Question: I need to display an MKOverlay on a map, but can't get it to actually appear.
I'm following the <URL> and the overlay wont display. Any help would be greatly appreciated, this is the first iPhone app I've made, so I might be missing something simple.
NavViewController.h
'''
#import <UIKit/UIKit.h>
#import <MapKit/MapKit.h>
@interface NavViewController : UIViewController <MKMapViewDelegate> {
}
@property (weak, nonatomic) IBOutlet MKMapView *mapView;
@end
'''
NavViewController.m
'''
#import "MSUNavViewController.h"
#import <CoreLocation/CoreLocation.h>
- (MKOverlayView *)mapView:(MKMapView *)mapView viewForOverlay:(id <MKOverlay>)overlay
{
if ([overlay isKindOfClass:[MKPolygon class]])
{
MKPolygonView* aView = [[MKPolygonView alloc] initWithPolygon:(MKPolygon*)overlay];
aView.fillColor = [[UIColor cyanColor] colorWithAlphaComponent:0.2];
aView.strokeColor = [[UIColor blueColor] colorWithAlphaComponent:0.7];
aView.lineWidth = 3;
return aView;
}
return nil;
}
- (void)viewDidLoad
{
[super viewDidLoad];
// Define an overlay that covers Colorado.
CLLocationCoordinate2D points[4];
points[0] = CLLocationCoordinate2DMake(41.000512, -109.050116);
points[1] = CLLocationCoordinate2DMake(41.002371, -102.052066);
points[2] = CLLocationCoordinate2DMake(36.993076, -102.041981);
points[3] = CLLocationCoordinate2DMake(36.99892, -109.045267);
MKPolygon* poly = [MKPolygon polygonWithCoordinates:points count:4];
poly.title = @"Colorado";
[_mapView addOverlay:poly];
}
'''
Storyboard:

Any coding suggestions would be greatly appreciated.
Thanks!
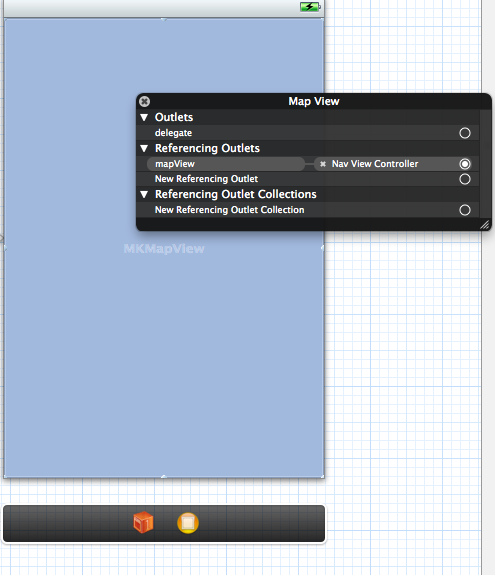
Answer: Make sure to set mapView's 'delegate' to the view controller instance( perhaps 'File's owner' in this case).
In interface builder, right-click on the map view, drag from hollowed circle at the right of delegate, to the File's Owner icon at the Placeholder section in the pane on the left.
For storyboard, connect to the View Controller icon instead of File's Owner.